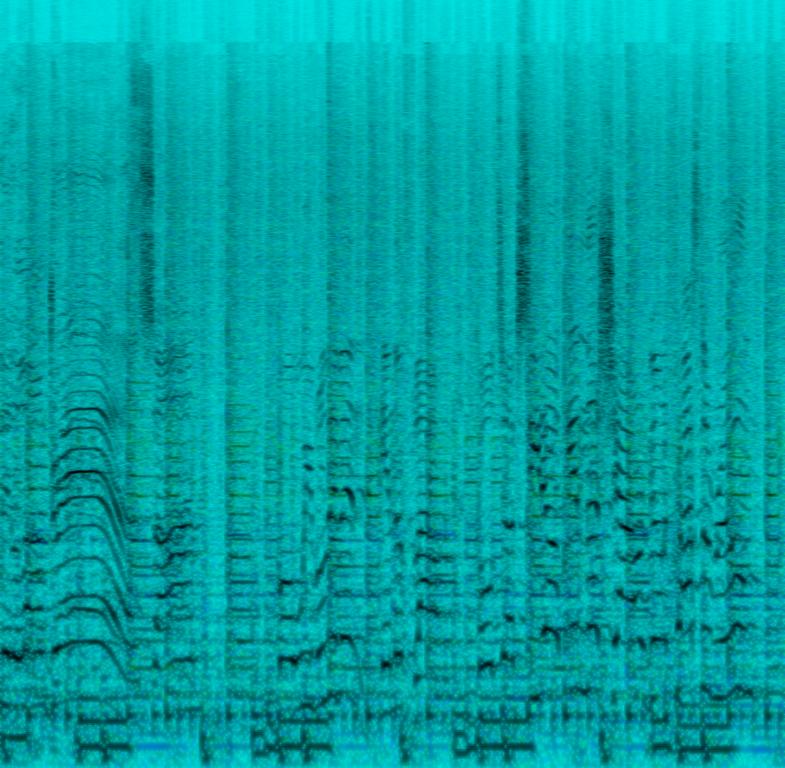
This is a post-grunge/pop punk music piece. There is a male vocalist singing melodically in the lead. The main melody is being played by the electric guitar in the major key with the bass guitar backing it. The rhythmic background consists of an acoustic drum beat. The atmosphere is energetic and cheerful. This piece could be used in the soundtrack of a comedy TV series as the opening theme.